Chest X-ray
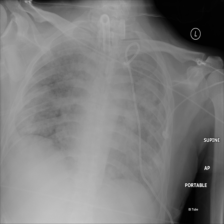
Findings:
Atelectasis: negative
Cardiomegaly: negative
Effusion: negative
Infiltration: positive
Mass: positive
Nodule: negative
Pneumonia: negative
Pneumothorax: negative
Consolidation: negative
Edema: negative
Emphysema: negative
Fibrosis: negative
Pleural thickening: negative
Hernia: negative